Current action and preconditions to check: path_clear

Your task: For each precondition in the list above, predict whether it will hold at this action.

Consider the current scene as observed from the mobile robot's camera, and analyze the predicted future states of all dynamic agents (e.g., people, animals, vehicles, or any moving entities) within the NEXT SECOND.

IMPORTANT: Only answer "very likely" if you are absolutely certain—based on strong, clear evidence—that a dynamic agent will violate the precondition in the predicted future state. Do NOT answer "very likely" for unlikely, ambiguous, or low-probability risks.

Ask yourself for each precondition: Is there a high probability, with clear and convincing evidence, that the predicted future states of any dynamic agent will interfere with the predicted future state of the currently executing action within the NEXT SECOND, causing that precondition to fail?

Assess the risk level based on these predictions. Use "likely" or "very likely" if motions create a clear risk of interference.

Use "neutral" or "improbable" if agents are nearby but their predicted paths are clearly diverging or non-conflicting.

Failure Risk Categories: "very improbable", "improbable", "neutral", "likely", "very likely"

Answer Format: Output ONLY the probability_of_failure value from these categories: "very improbable", "improbable", "neutral", "likely", "very likely"

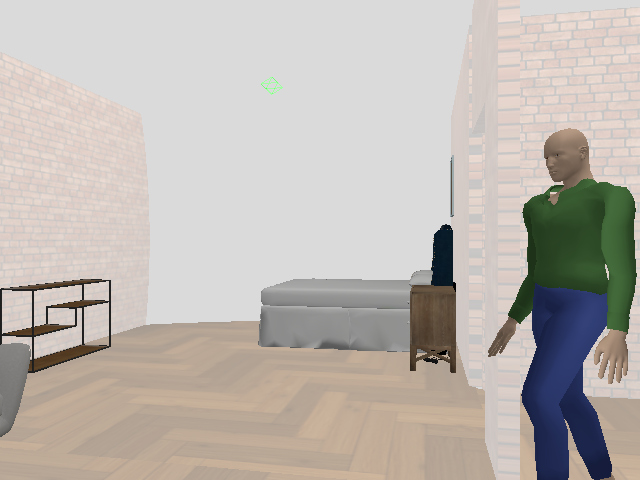

Answer: likely